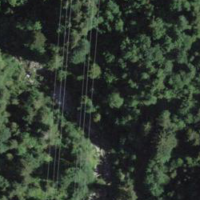
EUNIS habitat code: 44
Species observed at this site:
Fagus sylvatica